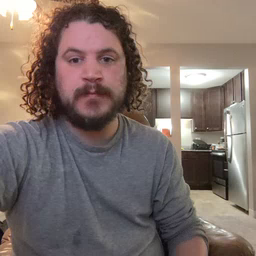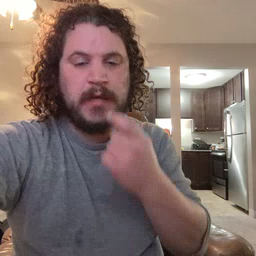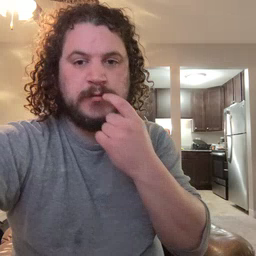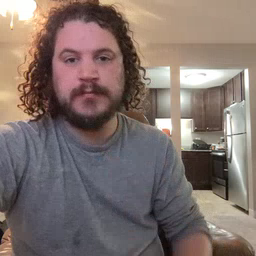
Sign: glasswindow